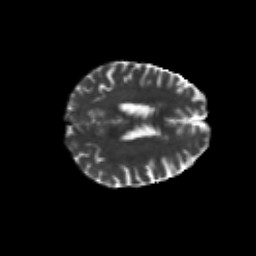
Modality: T2w
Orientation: axial
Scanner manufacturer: siemens
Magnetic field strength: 3 T
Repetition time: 6.8 s
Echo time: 0.093 s